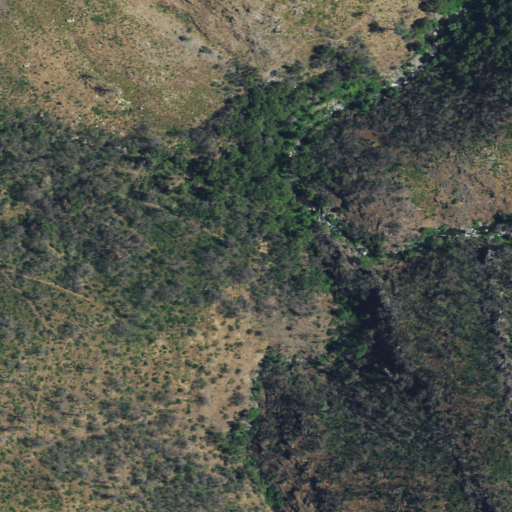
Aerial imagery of valley in California named Snyder Gulch containing shrub, evergreen forest, and grassland